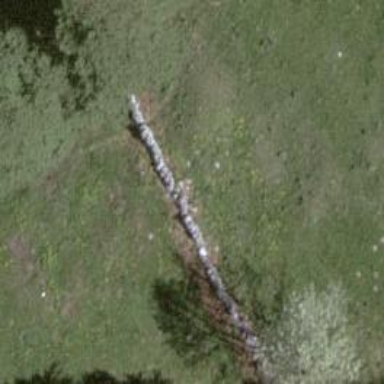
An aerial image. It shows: Wall is shown in the image.